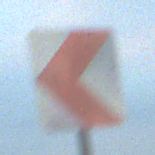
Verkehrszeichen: RichtungstafelnInKurvenKleinRechts
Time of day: SunriseSunset
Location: Outdoor (RoadRail)
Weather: PartlyCloudy
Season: NotSpecified
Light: Natural